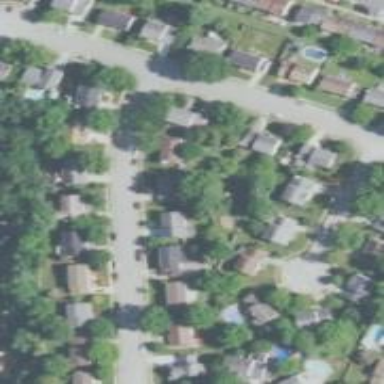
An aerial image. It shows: Driveway.